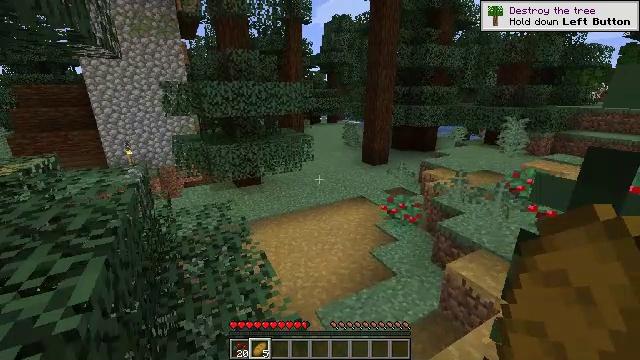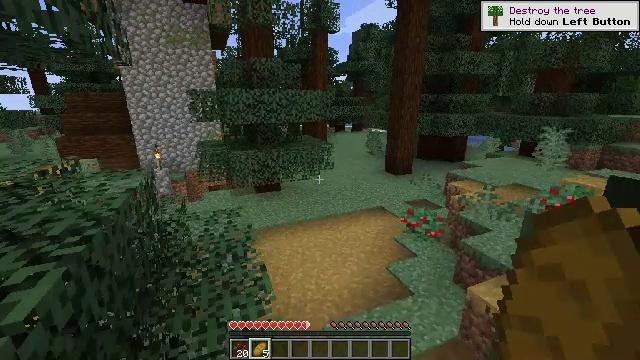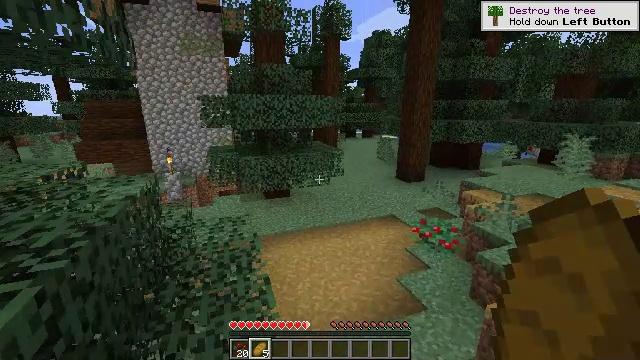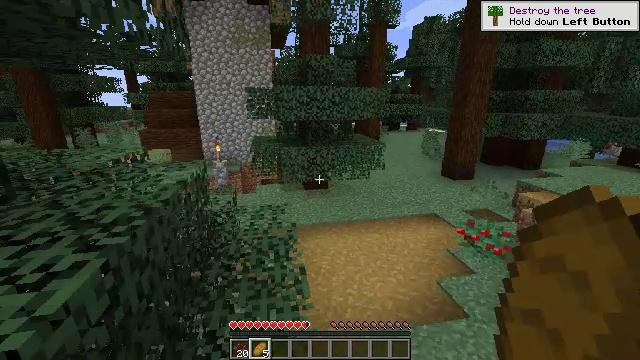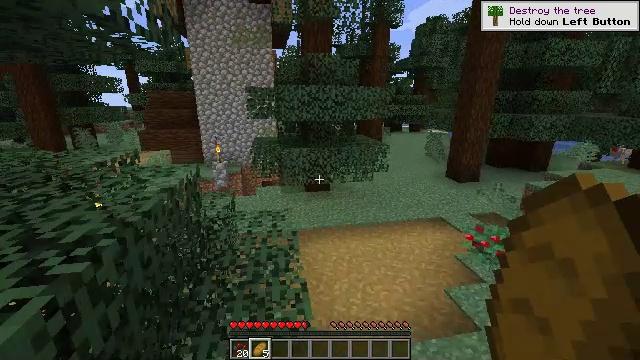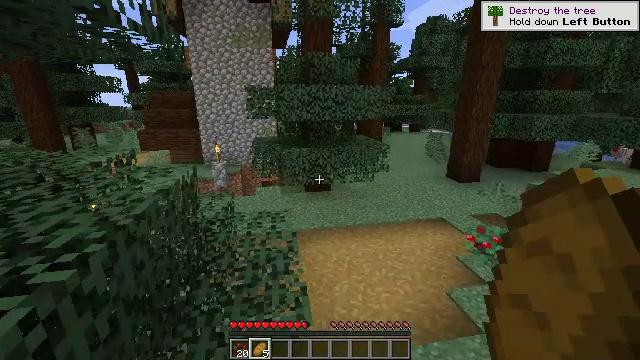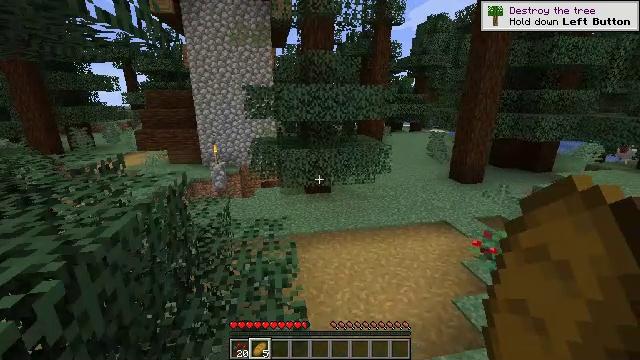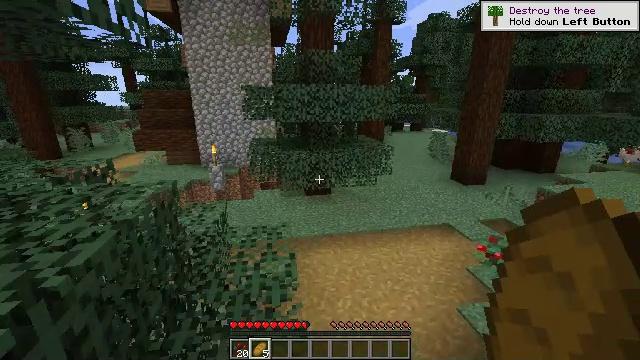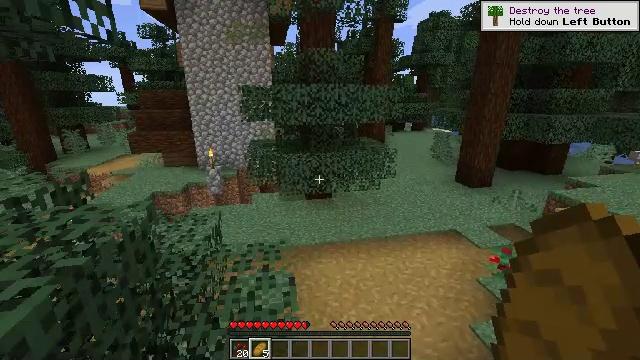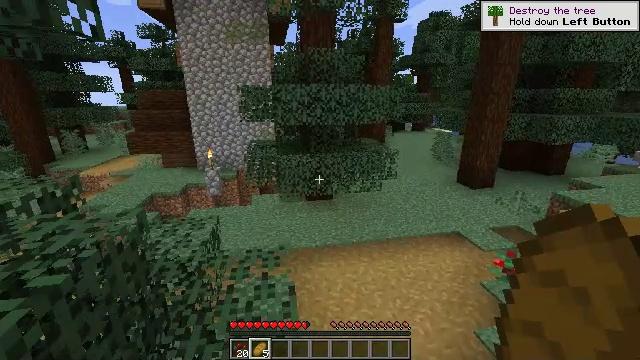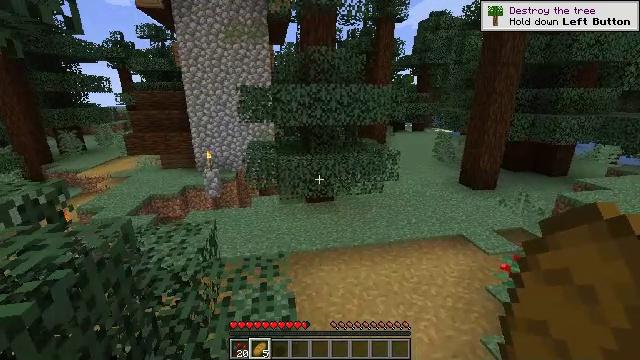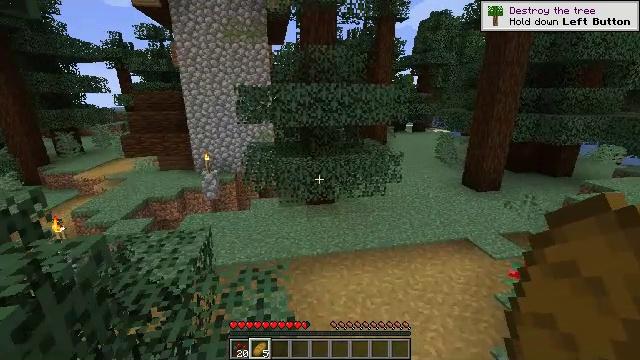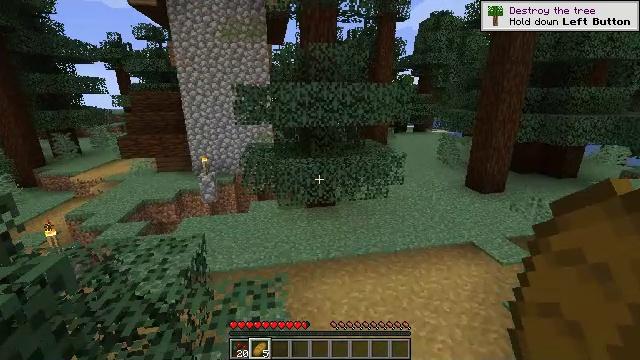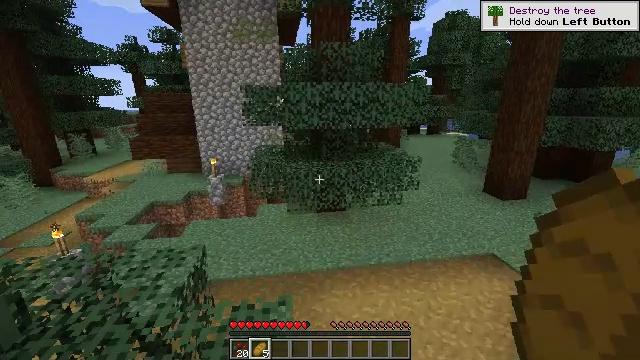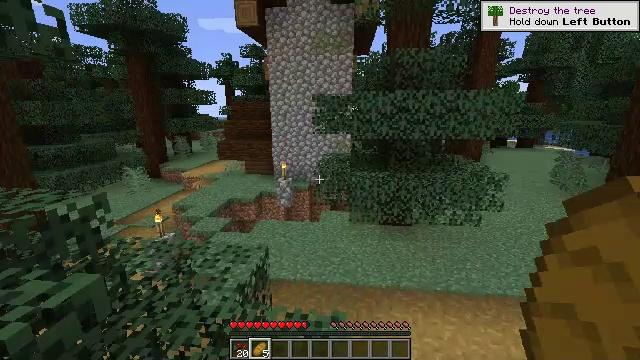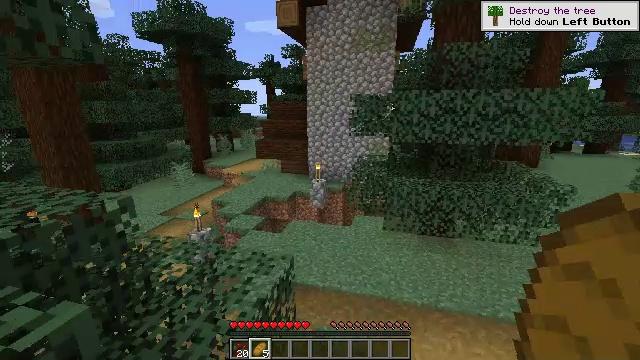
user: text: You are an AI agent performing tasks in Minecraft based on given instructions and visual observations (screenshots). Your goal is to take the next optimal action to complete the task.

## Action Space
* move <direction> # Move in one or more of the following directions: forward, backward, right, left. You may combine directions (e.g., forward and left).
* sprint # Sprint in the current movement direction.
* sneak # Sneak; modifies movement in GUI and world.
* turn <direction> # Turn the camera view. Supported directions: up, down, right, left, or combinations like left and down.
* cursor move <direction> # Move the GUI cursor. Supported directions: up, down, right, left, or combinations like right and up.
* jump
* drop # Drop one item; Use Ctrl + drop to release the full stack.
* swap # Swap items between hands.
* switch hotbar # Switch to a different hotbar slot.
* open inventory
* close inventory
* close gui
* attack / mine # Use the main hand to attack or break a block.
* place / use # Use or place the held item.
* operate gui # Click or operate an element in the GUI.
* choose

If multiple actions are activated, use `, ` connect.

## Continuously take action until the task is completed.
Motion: motion action
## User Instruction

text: Collect the blue bed by attacking it.
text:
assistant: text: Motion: move forward and move right, turn left and up
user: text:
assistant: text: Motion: move forward, turn left and up
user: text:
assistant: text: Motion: move forward, turn left and down
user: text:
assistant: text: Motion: move forward
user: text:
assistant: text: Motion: move forward
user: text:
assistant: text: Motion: move forward
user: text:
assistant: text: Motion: move forward
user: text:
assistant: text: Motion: move forward
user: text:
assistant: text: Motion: move forward
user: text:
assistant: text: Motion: move forward
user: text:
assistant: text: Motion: move forward
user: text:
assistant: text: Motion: move forward
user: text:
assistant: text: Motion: move forward, turn left
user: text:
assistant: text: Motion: move forward, turn left and up
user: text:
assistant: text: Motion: move forward, turn left
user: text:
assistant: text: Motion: move forward
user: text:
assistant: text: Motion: move forward
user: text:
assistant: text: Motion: move forward, turn right and up
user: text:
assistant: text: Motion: move forward and move right, turn right and up
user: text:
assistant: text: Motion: move forward and move right, turn left and up
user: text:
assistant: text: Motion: move forward and move right
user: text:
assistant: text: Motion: move right
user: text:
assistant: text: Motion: move right
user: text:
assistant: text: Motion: move forward and move right
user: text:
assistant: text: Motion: move forward and move right
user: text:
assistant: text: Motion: move forward and move right
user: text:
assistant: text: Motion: move forward, turn left and down
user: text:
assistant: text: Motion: turn left and down
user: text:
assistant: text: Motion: turn left and down
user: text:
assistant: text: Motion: turn down